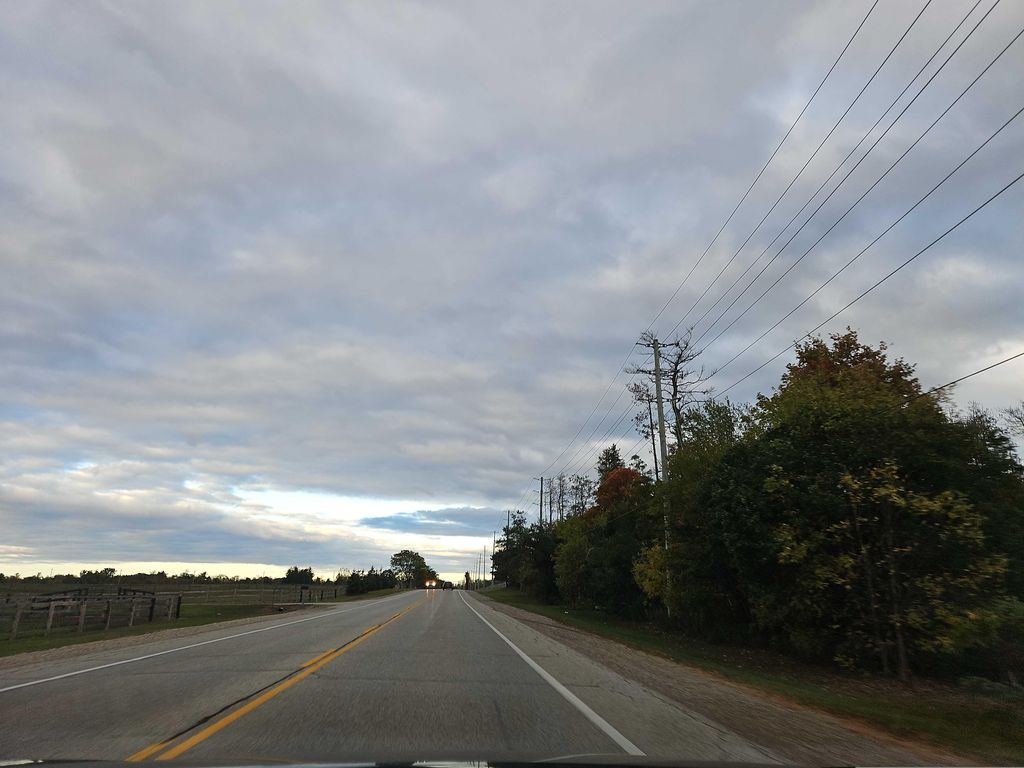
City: kitchener-waterloo